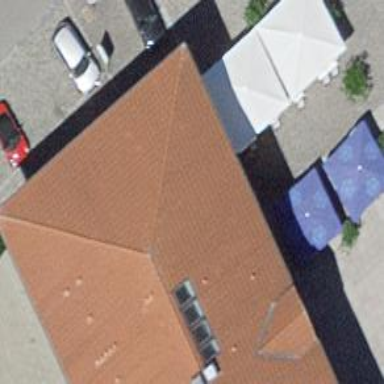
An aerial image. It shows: Restaurant.